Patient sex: M
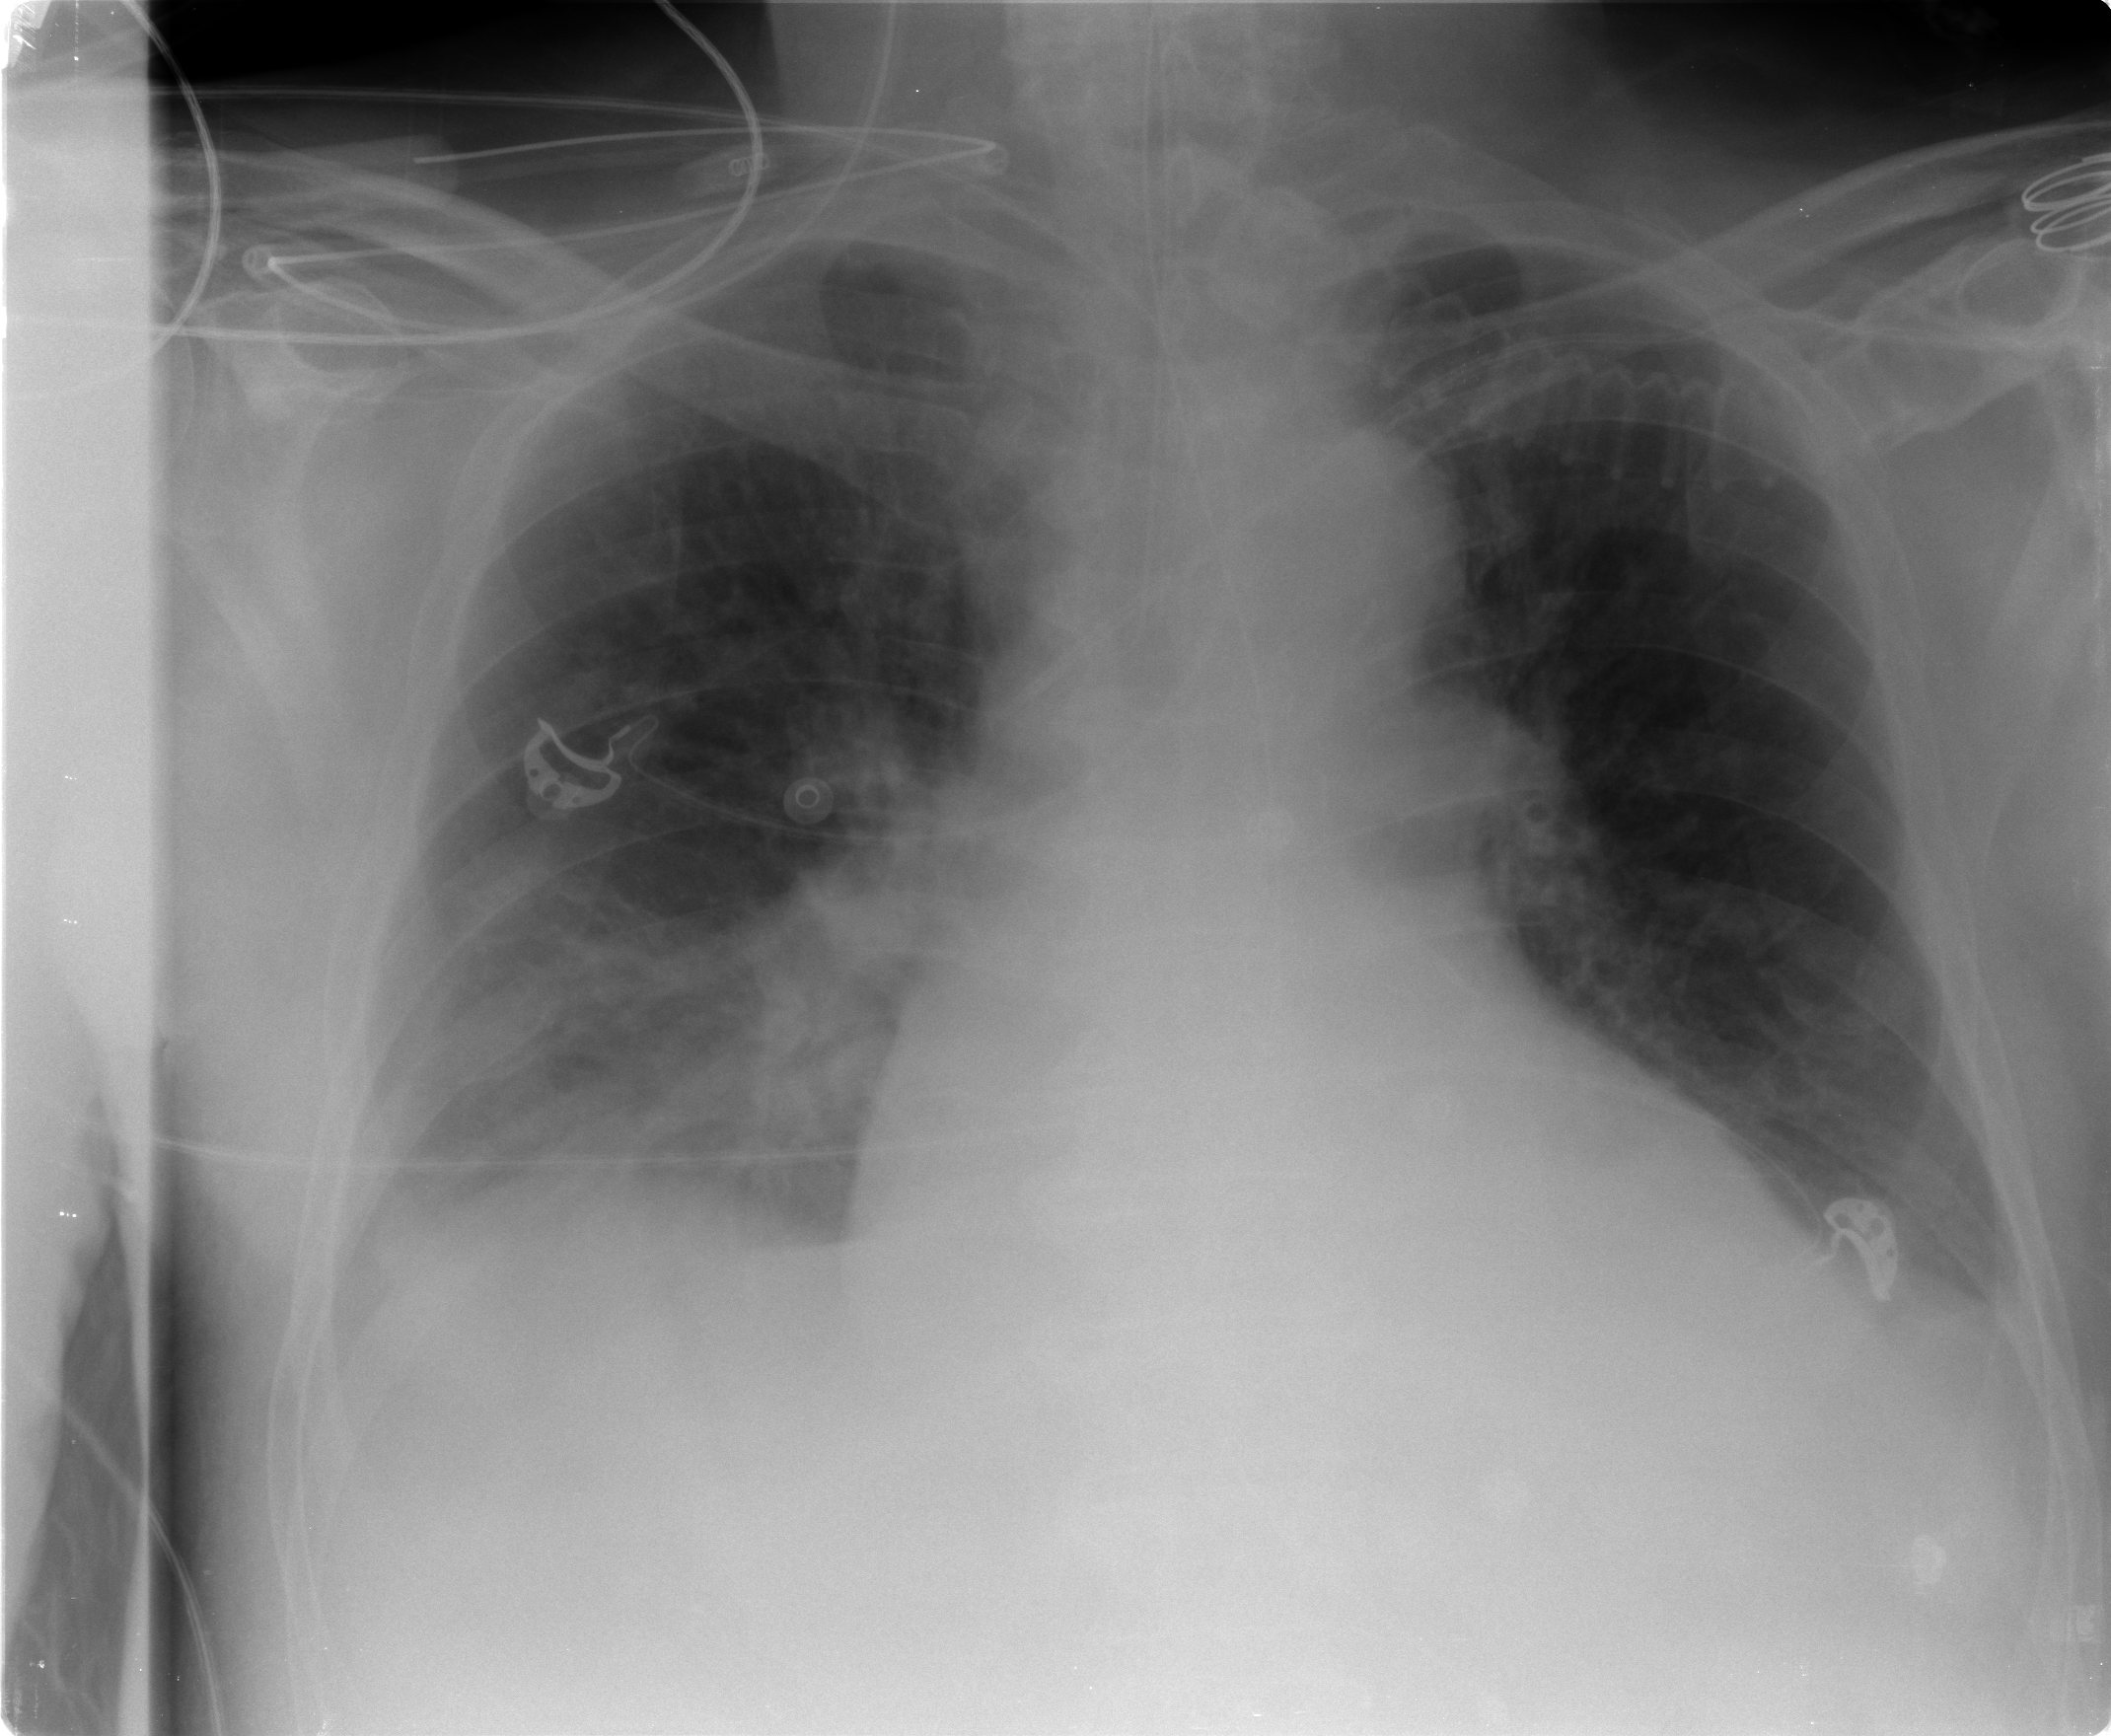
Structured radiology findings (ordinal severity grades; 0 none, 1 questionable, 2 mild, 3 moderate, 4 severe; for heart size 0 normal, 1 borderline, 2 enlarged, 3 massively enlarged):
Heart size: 2
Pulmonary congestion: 2
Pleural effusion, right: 2
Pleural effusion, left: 2
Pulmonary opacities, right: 2
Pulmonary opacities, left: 0
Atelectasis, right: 2
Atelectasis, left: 2